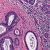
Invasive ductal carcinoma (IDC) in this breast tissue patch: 0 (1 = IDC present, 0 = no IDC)